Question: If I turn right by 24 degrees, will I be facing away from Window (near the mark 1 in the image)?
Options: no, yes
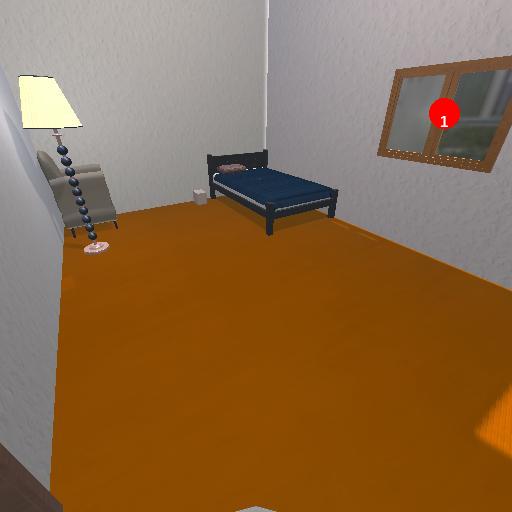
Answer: no